Question: When I view my homepage in the "portrait tablet" dimension, the background photos of my middle content are pushed down below the heading text. What CSS rules can I write so that the background photos stay up at the top when viewed in the portrait tablet mode?
To better illustrate the problem:
The problem:
Intended layout: <URL>.
Live code for the s<URL>. Be sure to drag the browser corners to view it in "portrait-tablet" mode.
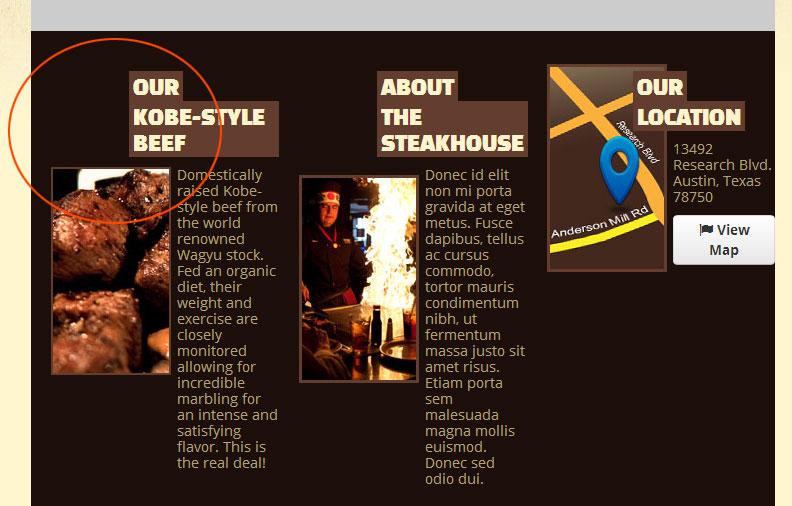
Answer: The <URL> property allows you to control where your image appears. You've currently got this set to 'left', meaning the image is vertically centered. Change it to 'top left' to have the image at the top left.
Change
'''
background-position: left;
'''
to
'''
background-position: top left;
'''